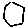
Label: hexagon